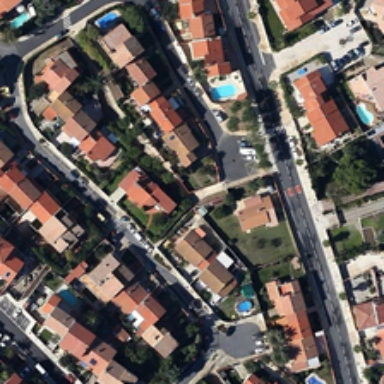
The neighborhood is a residential area .